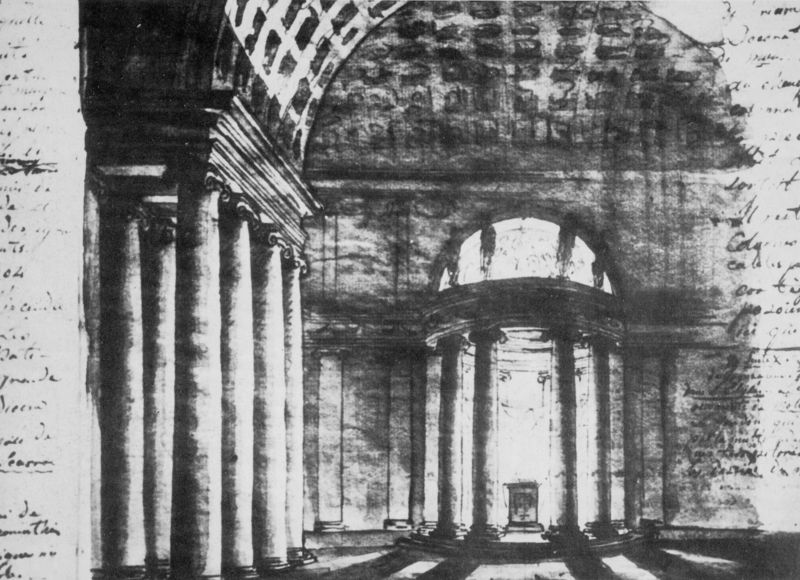
Titel: Theaterdekoration
Künstler: Carl von Fischer
Standort: München
Institution: Nachlass Springorum-Kleiner
Schlagwörter: dunkel, gott, schatten, weiß, fenster, grau, hell, licht, raum, schwarz, skizze, säule, säulen, tür, zeichen, zeichnung, gebäude, malerei, wand, architektur, sockel, innenraum, kirche, decke, innen, rund, schrift, papier, ansicht, bogen, fassade, perspektive, mauer, ziegel, weis, pilaster, saal, figuren, rundbogen, kuppel, vorsprung, detail, inschrift, stufen, plinthe, collage, tor, halle, foto, fotografie, bögen, wei, hell dunkel, eingang, gang, laviert, tusche, gewölbe, antike, buch, gemalt, torbogen, dom, strahlen, kohle, schwarz weiss, seite, text, buchstaben, beschriftung, worte, bleistift, entwurf, altar, architrav, kapitelle, kathedrale, pult, kapitell, halbrund, fries, sims, lichtstrahlen, gesims, voluten, kanzel, brief, ionisch, antik, apsis, rundbögen, chor, kapelle, malerie, plan, tempel, kasetten, kassetten, kassettendecke, volute, dorisch, skizzenbuch, auszug, lichtführung, schrein, handschrift, tonne, basilika, gebälk, säulenhalle, triumphbogen, kassette, got, säulengang, doppel, allerheiligstes, arcaden, doppelreihe, ionische ordnung, kasettendecke, kohlestift, krypta, leonardo, mauerwrkt, mittelälter, plinthen, schreibschrift, schäfte, shcatten, tonnengewölbe, tunnelgewölbe, tuschzeichnung, vorraum, wölbung, zentralbau, überblendung, tonnendecke, kassettendach, skizzenblatt, scvhatten